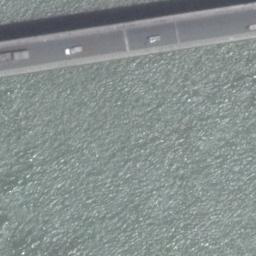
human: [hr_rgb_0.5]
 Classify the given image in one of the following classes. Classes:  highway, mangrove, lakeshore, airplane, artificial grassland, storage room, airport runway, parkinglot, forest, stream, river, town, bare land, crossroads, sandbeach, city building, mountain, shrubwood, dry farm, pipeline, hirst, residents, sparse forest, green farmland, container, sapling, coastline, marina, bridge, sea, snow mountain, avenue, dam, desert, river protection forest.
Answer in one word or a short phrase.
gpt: bridge